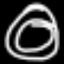
Label: donut